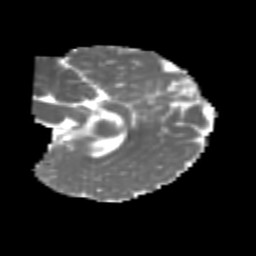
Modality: MD
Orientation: sagittal
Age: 6
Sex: male
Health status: healthy